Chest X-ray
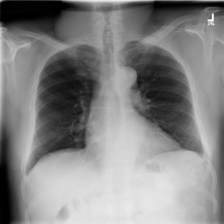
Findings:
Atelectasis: negative
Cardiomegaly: negative
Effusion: negative
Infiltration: negative
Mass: negative
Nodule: negative
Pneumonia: negative
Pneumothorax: negative
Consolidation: negative
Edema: negative
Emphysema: negative
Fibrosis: negative
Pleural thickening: negative
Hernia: negative